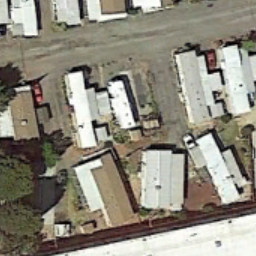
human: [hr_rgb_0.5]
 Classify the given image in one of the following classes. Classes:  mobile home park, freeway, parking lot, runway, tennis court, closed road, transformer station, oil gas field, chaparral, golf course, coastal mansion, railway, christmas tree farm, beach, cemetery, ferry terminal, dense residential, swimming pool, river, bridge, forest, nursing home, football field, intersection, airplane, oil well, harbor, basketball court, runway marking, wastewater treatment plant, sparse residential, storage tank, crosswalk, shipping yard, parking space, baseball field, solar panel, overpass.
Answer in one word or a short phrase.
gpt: mobile home park